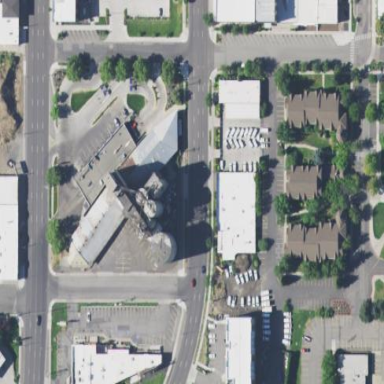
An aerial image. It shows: Retail area.